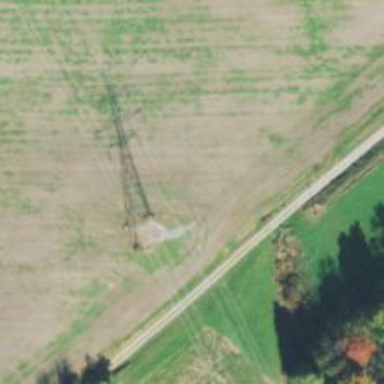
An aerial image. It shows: Lattice structure tower.